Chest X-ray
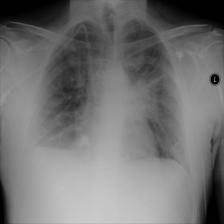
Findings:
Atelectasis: positive
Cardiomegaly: negative
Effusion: negative
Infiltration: negative
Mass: positive
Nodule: negative
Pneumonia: negative
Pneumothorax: negative
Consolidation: negative
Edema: negative
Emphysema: negative
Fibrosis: negative
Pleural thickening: negative
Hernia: negative